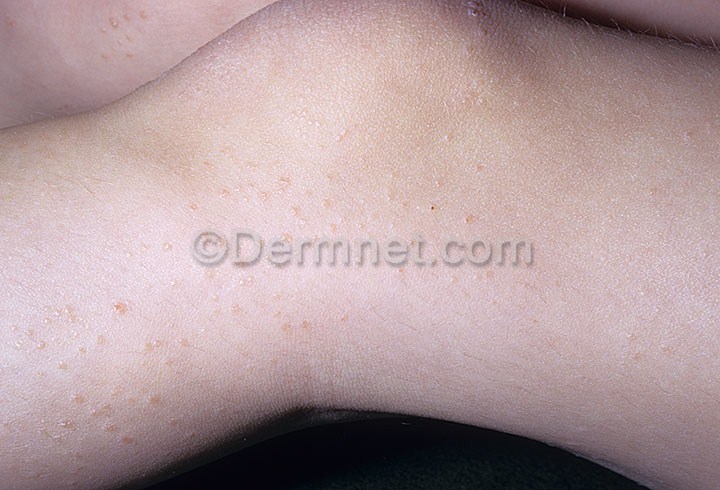
Disease: Psoriasis pictures Lichen Planus and related diseases